Question: What is the result of this measurement?
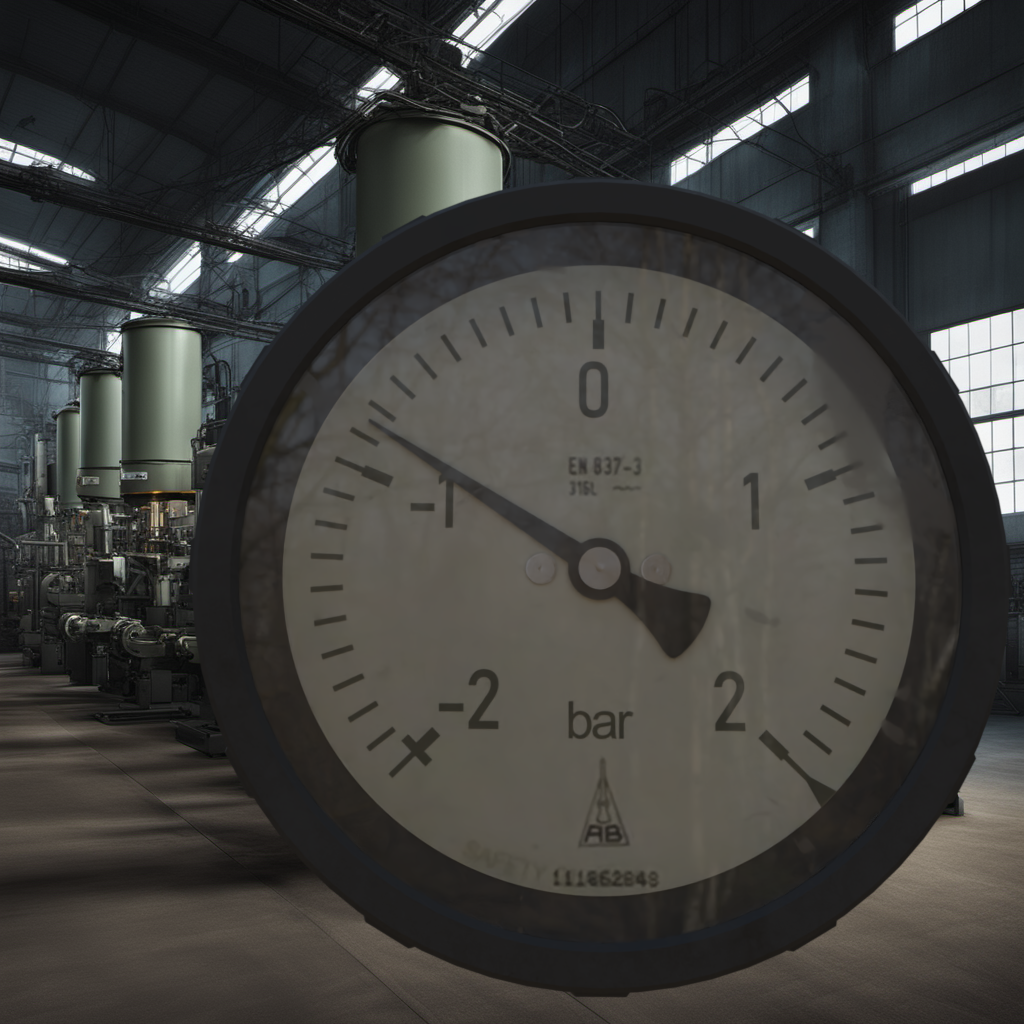
Answer: The result is -0.89
Question: What is the value range of this measurement?
Answer: The range is from -2 to 2
Question: What is the minimum and maximum value range of the measurement in the image?
Answer: The minimum value is -2 and the maximum value is 2